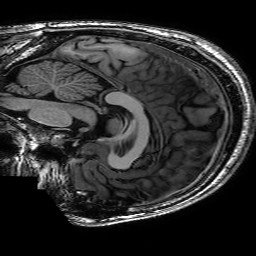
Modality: T1w
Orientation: sagittal
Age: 36
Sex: male
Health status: healthy